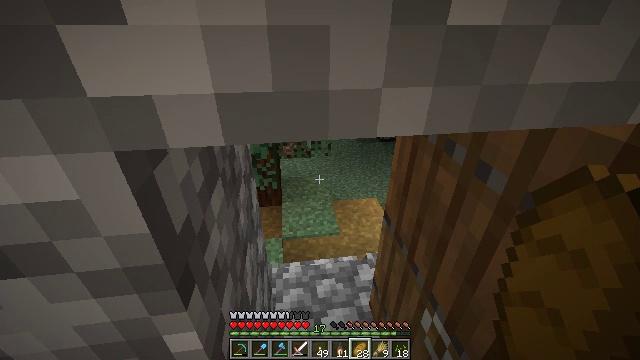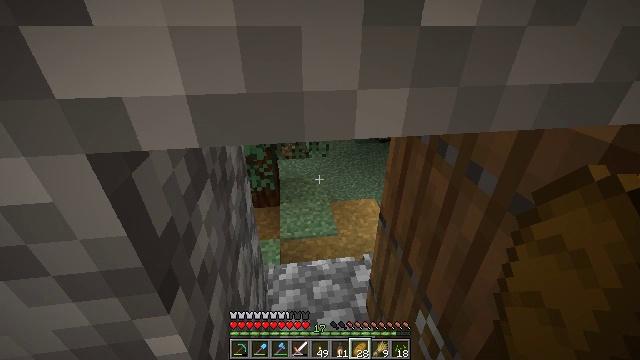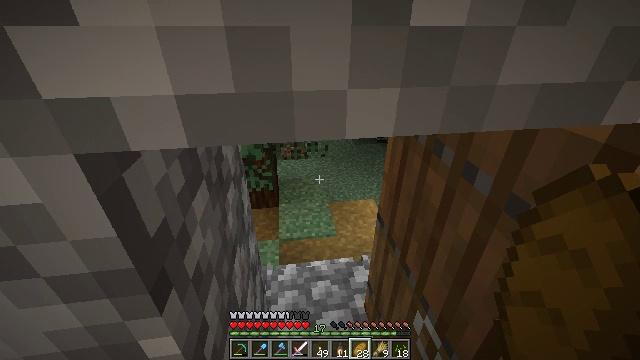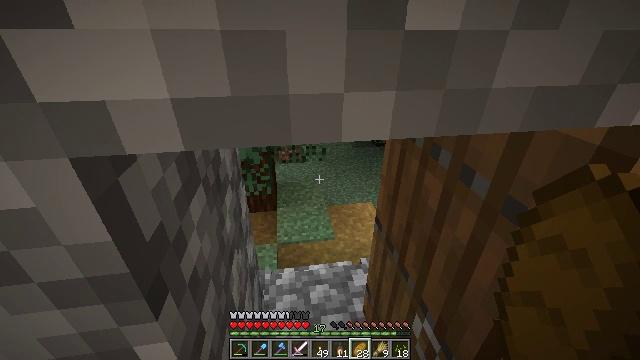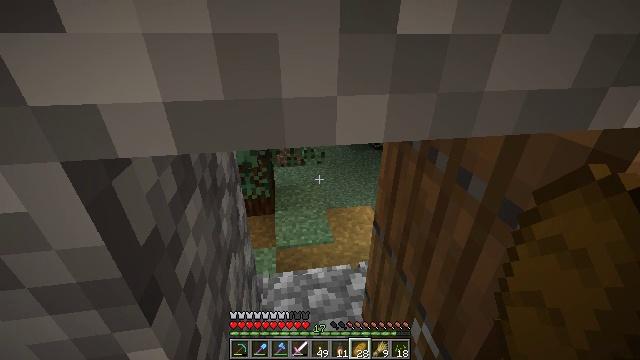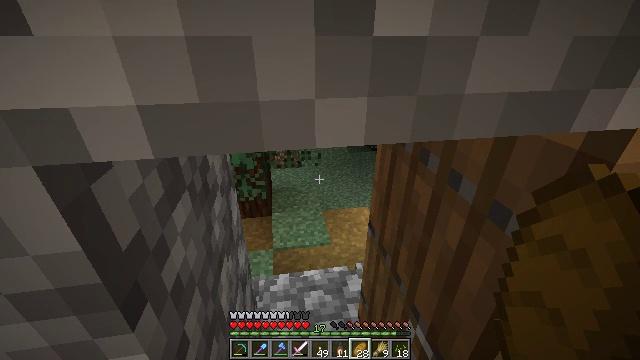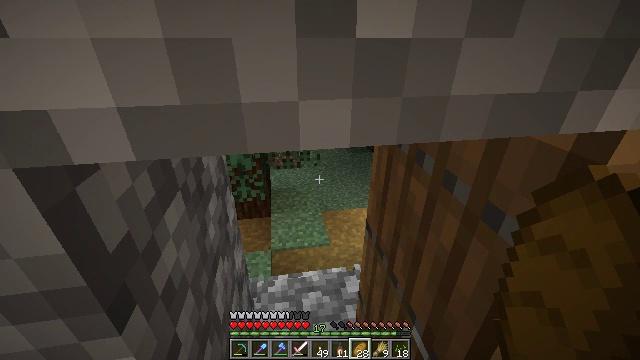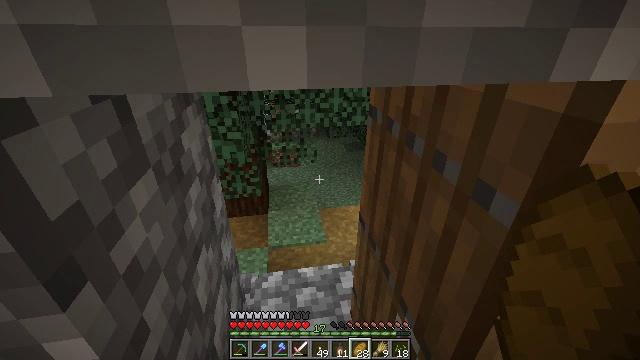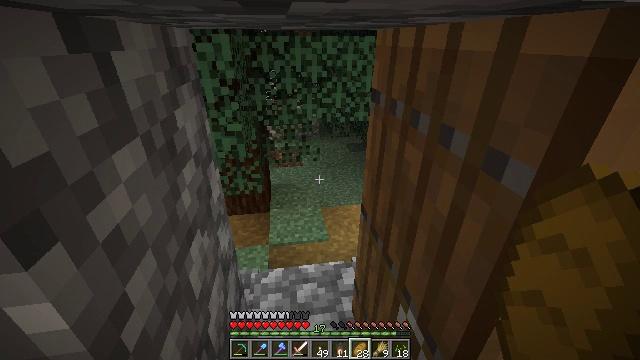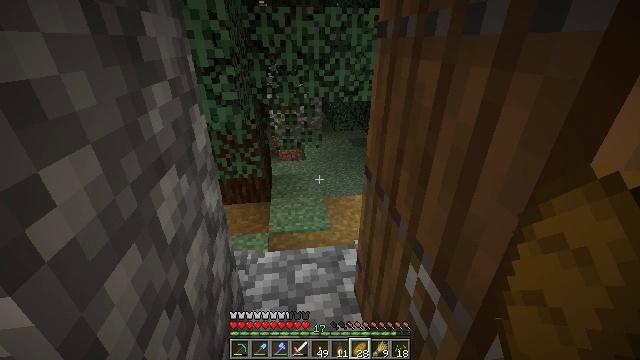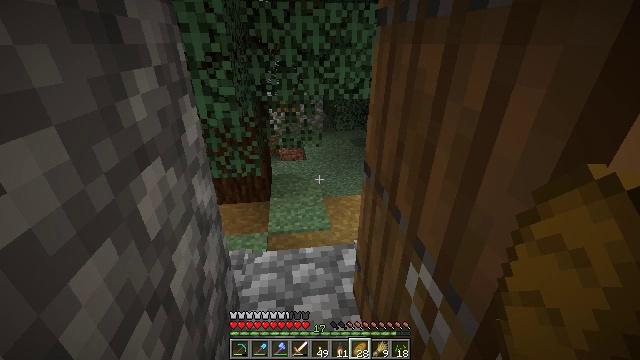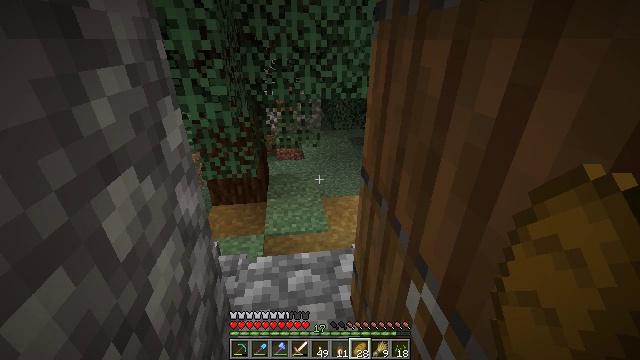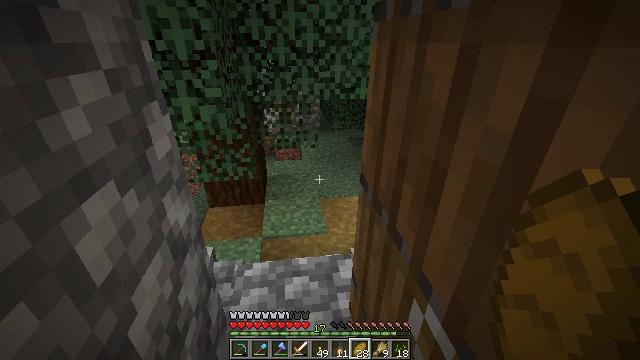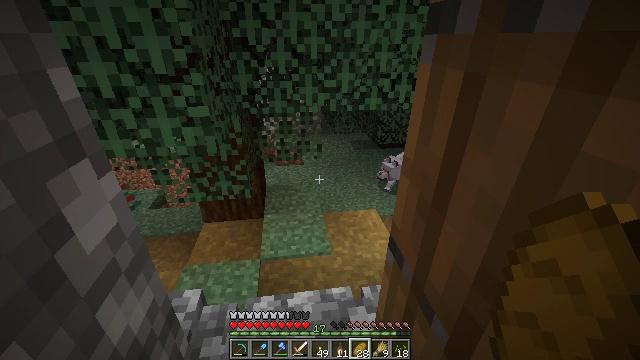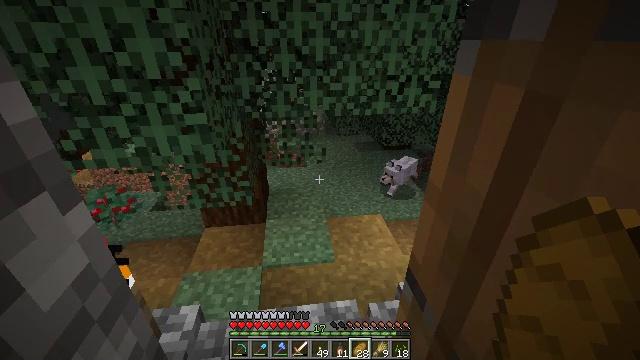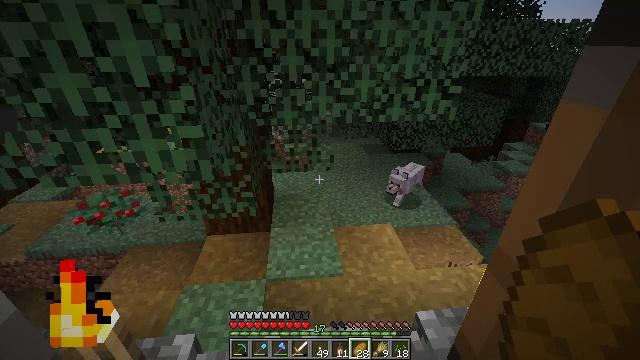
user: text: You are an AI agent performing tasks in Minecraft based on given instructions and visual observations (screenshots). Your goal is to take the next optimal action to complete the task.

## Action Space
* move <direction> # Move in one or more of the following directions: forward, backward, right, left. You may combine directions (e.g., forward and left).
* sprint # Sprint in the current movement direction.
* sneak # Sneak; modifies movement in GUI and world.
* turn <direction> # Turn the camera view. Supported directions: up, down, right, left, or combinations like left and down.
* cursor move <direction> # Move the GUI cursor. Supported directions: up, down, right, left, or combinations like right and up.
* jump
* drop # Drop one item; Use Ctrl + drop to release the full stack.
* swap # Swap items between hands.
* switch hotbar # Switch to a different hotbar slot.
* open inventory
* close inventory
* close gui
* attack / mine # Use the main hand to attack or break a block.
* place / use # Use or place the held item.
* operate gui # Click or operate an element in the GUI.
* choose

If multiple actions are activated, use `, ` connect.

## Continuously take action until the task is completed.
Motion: motion action
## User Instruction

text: Harvest a pumpkin from the field.
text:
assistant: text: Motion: no_op
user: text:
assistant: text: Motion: no_op
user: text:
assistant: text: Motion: no_op
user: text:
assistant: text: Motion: move forward
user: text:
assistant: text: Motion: move forward
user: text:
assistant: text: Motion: move forward
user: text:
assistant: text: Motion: move forward
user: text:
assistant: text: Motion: move forward
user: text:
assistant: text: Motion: move forward
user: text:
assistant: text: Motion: move forward
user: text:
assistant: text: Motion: move forward
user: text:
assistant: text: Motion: move forward
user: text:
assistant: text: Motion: move forward
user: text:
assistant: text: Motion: move forward
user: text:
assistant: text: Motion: move forward, turn left
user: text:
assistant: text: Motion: move forward
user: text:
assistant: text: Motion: move forward
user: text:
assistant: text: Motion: move forward, turn left
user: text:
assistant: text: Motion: move forward, turn left
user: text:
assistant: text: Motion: move forward, turn left
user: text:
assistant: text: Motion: turn left
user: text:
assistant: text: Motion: no_op
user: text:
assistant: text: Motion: turn right
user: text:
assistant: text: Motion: turn right
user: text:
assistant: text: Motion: turn right
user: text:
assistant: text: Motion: turn right
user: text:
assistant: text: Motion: turn right
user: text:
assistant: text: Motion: move right, turn right
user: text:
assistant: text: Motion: move forward and move right, turn right
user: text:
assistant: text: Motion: move forward and move right, turn right